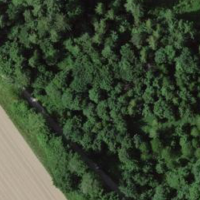
EUNIS habitat code: 52
Species observed at this site:
Lamium galeobdolon